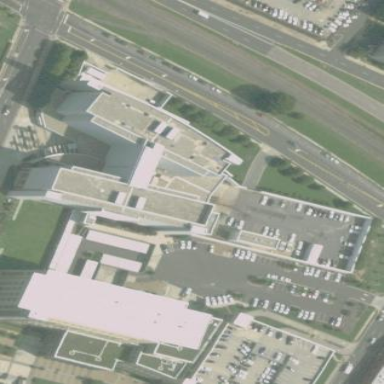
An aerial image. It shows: Prison building.